Question: I am a beginner. I want to add a RSS function to my blog. It shows an RSS page but it shows no entries. I don't know why. My 'urls.py' is:
'''
feeds = {'latest': PostAtomFeed, }
...
url(r'^feeds/(?P<url>.*)/$', 'django.contrib.syndication.views.feed', {'feed_dict': feeds}),
'''
And 'feeds.py':
'''
from django.contrib.syndication.feeds import Feed
from myproject.myblog.models import Blog
from django.contrib.sites.models import get_current_site
from django.utils.feedgenerator import Atom1Feed
class PostRssFeed(Feed):
title = "Run and Hide"
description = "Latest Blog Entries"
link = 'http://' + get_current_site(None).domain + '/blog/'
def items(self):
return Blog.objects.all().order_by('-pub_date')[:10]
def item_title(self, item):
return item.title
def item_description(self, item):
return item.description
class PostAtomFeed(PostRssFeed):
feed_type = Atom1Feed
subtitle = PostRssFeed.description
'''
My blog entry address is like this: 'http://127.0.0.1:8000/blog/1/'
But when I go to 'http://127.0.0.1:8000/feeds/latest/', I get this:

I really don't know how to fix it. Any ideas?
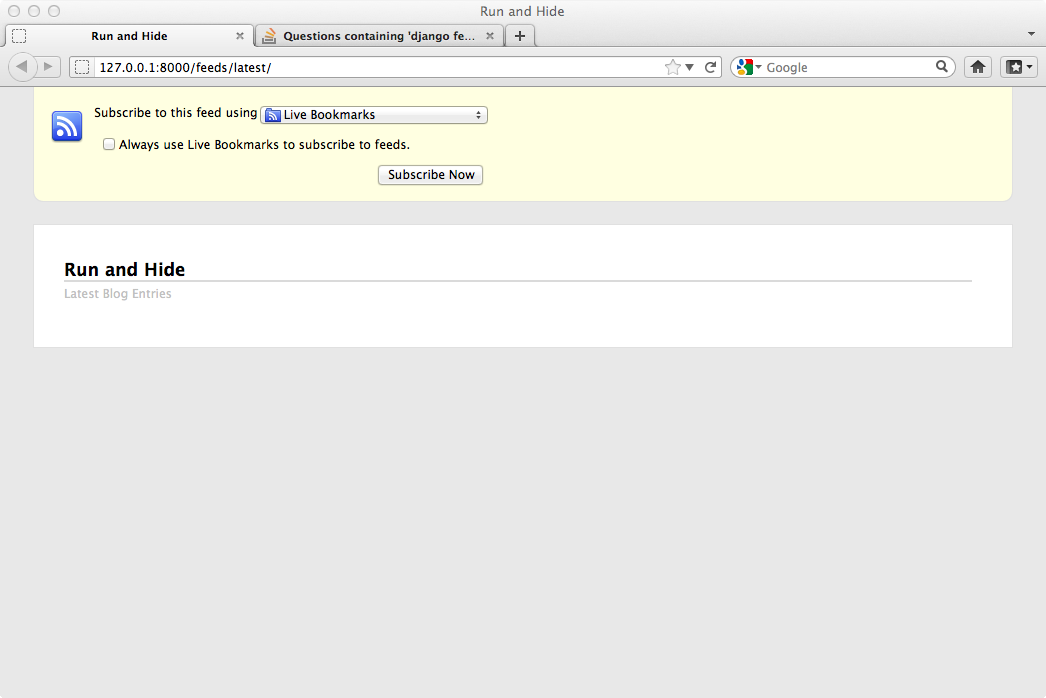
Answer: I have fix it!
I defined a wrong get_absolte_url() in my models.
Now, it works well.